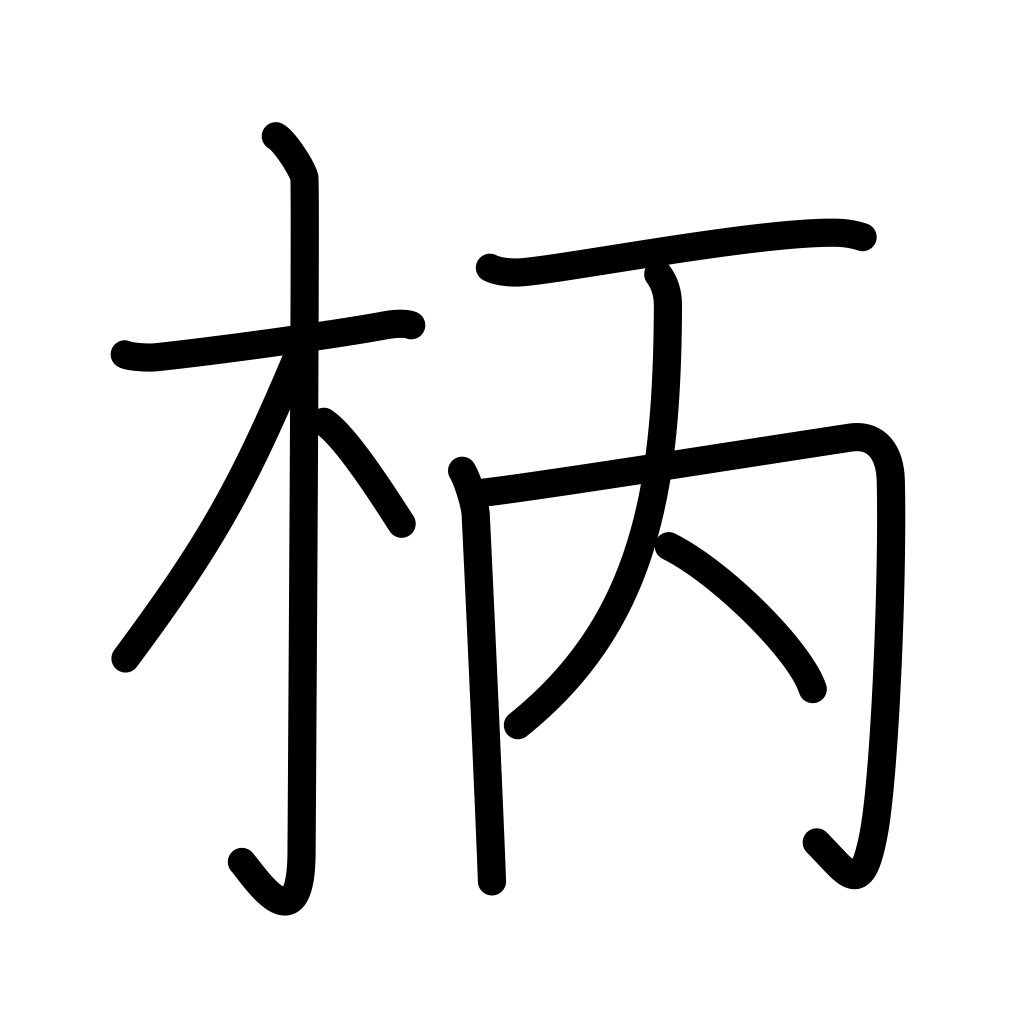
Meaning: design, pattern, build, nature, character, handle, crank, grip, knob, shaft